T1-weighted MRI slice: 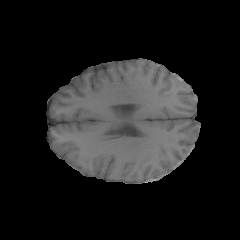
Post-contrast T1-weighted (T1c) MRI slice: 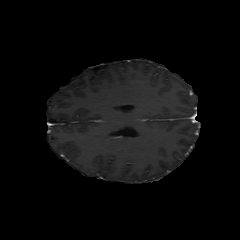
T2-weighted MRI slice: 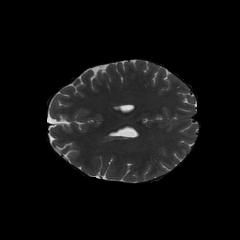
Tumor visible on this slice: no